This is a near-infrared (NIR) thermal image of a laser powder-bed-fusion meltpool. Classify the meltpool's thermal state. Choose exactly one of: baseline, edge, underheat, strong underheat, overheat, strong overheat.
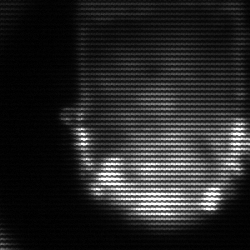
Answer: baseline